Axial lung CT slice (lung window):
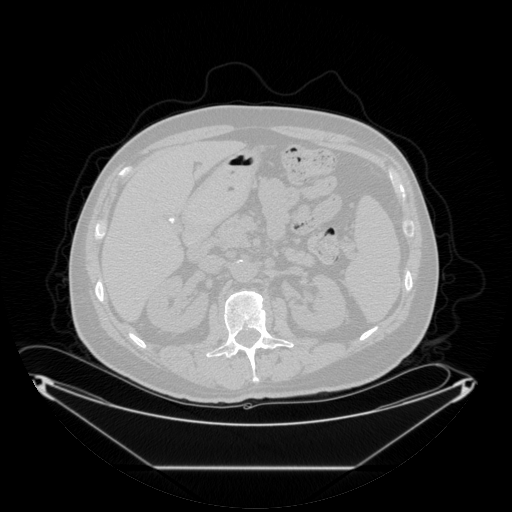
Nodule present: no